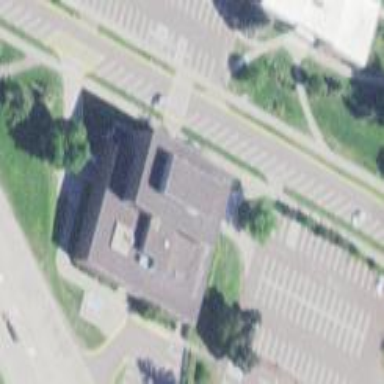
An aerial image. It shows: Paved parking lane.